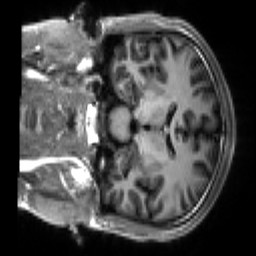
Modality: T1w
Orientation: coronal
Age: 18
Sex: male
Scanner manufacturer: siemens
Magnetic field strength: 3 T
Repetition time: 2.3 s
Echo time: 0.00266 s